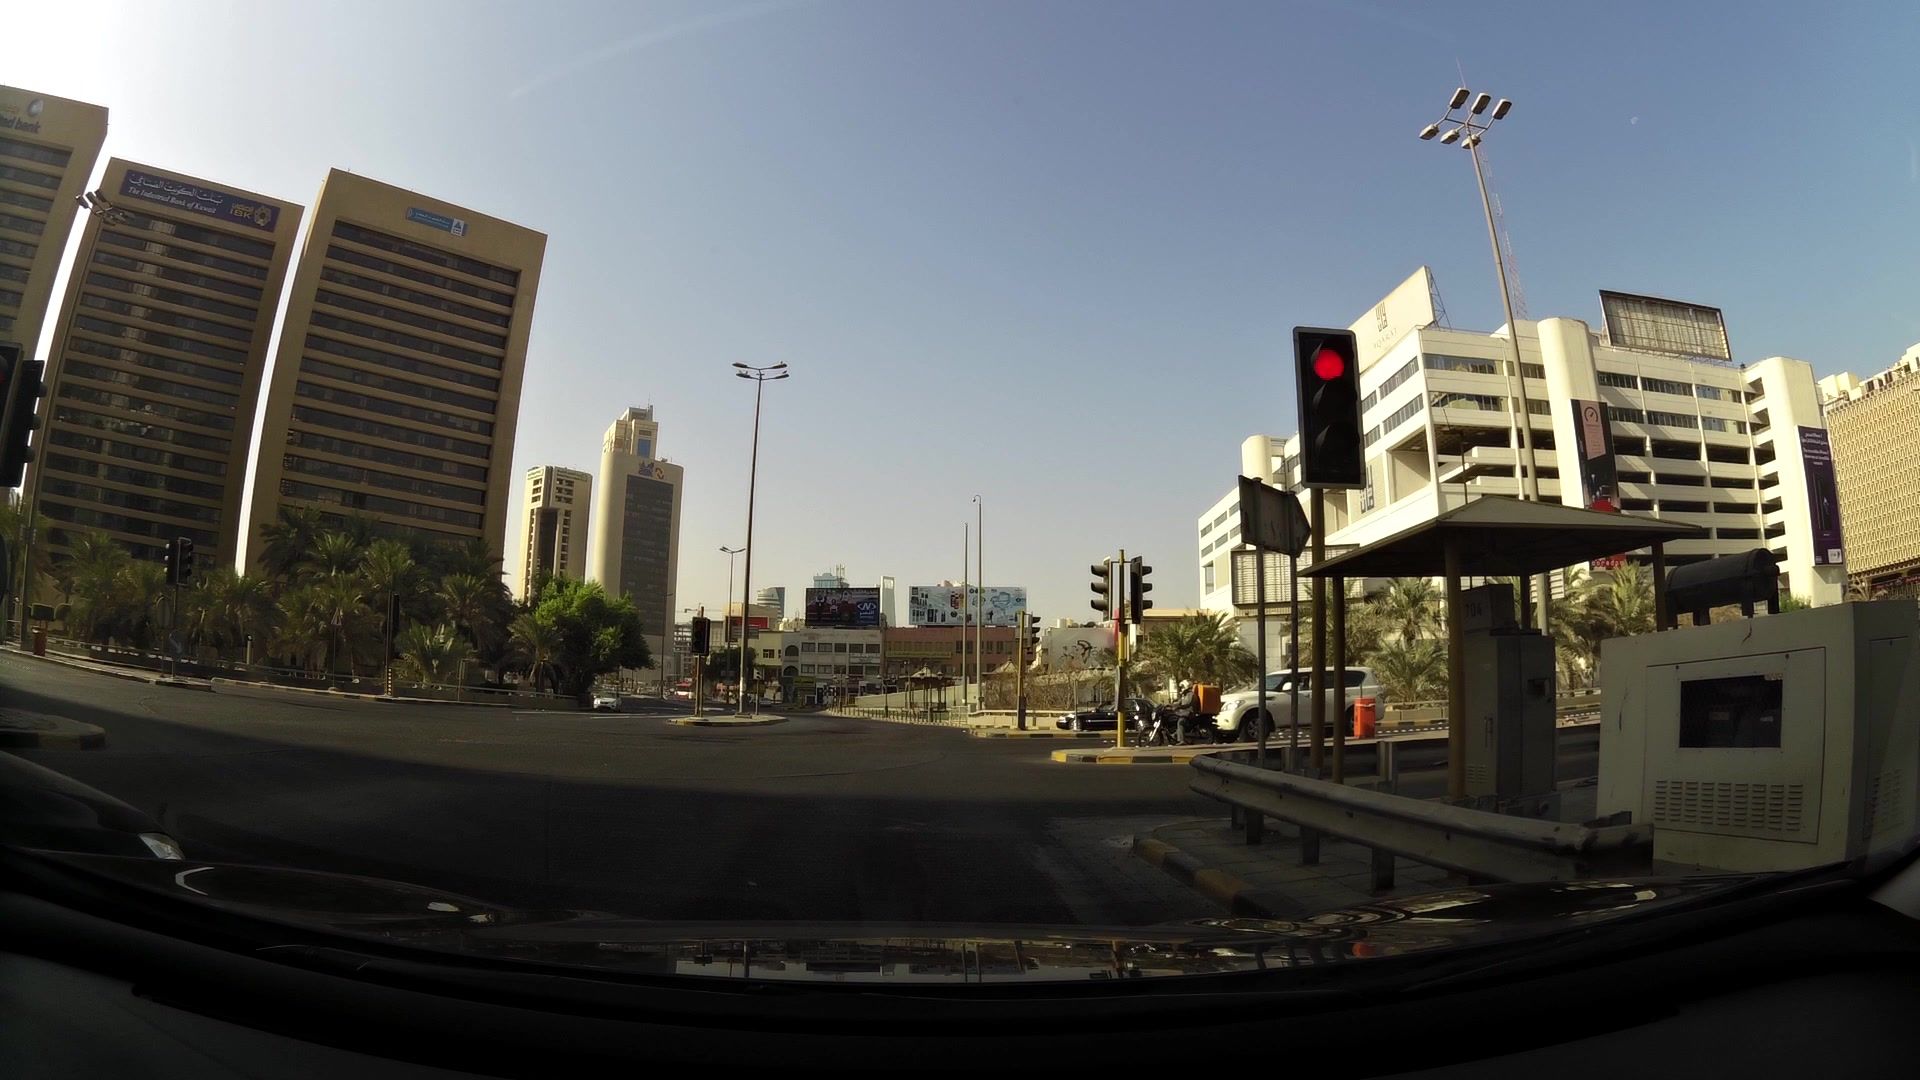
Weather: clear
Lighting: day
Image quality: good
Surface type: driving surface
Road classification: footway
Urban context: urban centre
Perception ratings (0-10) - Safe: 2.01, Lively: 5.91, Beautiful: 5.27, Boring: 0.82, Depressing: 7.53, Wealthy: 3.03